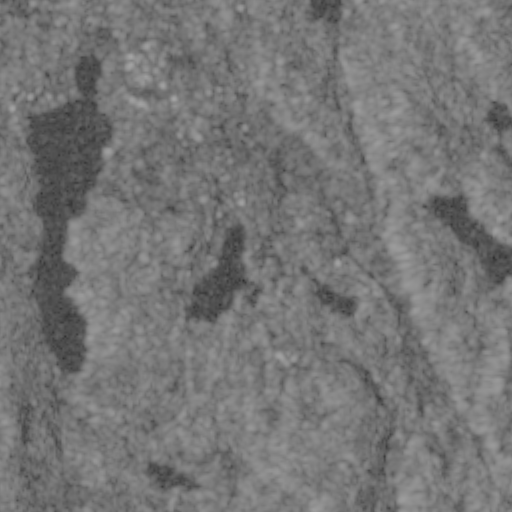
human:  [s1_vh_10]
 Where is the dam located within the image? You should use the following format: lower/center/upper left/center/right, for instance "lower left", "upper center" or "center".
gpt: The dam is located in the upper right of the image.
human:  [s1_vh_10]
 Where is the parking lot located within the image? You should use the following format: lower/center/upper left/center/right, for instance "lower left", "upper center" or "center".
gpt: The parking lot is located in the center of the image.
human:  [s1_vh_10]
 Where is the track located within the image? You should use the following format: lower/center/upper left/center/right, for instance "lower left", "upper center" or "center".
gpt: The track is located in the upper left of the image.
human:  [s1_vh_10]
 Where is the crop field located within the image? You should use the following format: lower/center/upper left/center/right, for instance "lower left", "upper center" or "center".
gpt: There is no crop field in the image.

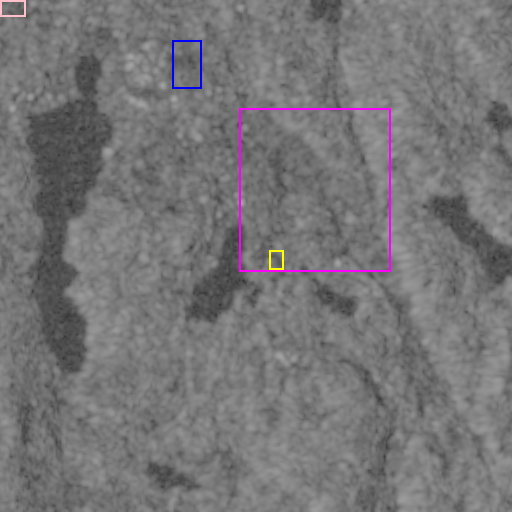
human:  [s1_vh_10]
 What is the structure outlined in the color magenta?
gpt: The structure outlined in magenta is a crop field.
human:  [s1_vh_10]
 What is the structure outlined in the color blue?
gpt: The structure outlined in blue is a park.
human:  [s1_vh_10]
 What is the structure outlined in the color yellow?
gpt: The structure outlined in yellow is a parking lot.
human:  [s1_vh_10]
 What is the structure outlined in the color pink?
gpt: The structure outlined in pink is a track.
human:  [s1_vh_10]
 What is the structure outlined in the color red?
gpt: There is no red outline.